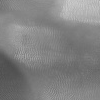
Atmospheric dust classification: not_dusty